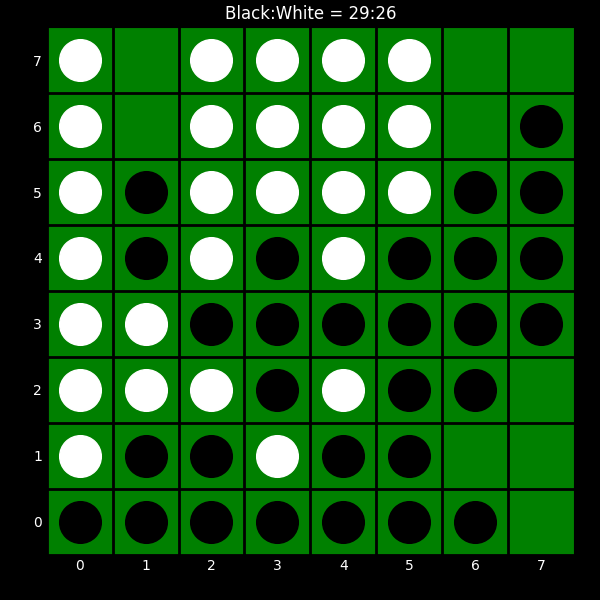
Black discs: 29
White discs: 26